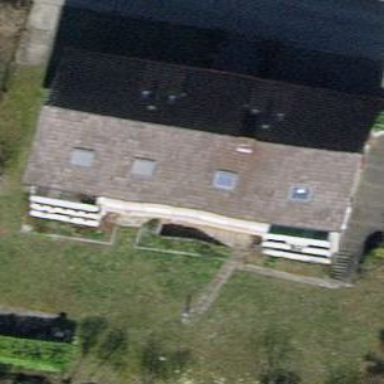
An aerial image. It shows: Gabled roof apartments building.